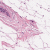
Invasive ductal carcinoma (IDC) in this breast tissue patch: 0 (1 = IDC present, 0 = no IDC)